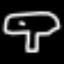
Label: mushroom